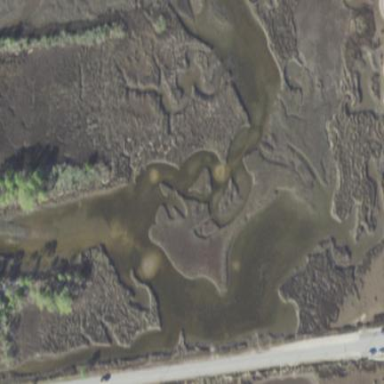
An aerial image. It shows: Saltmarsh wetland area.